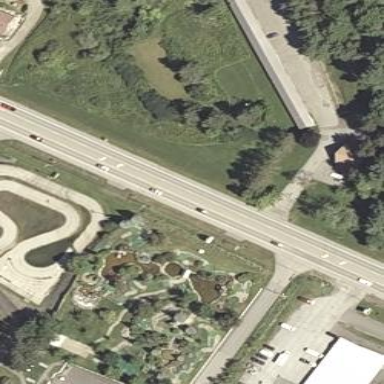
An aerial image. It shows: Miniature golf leisure land.